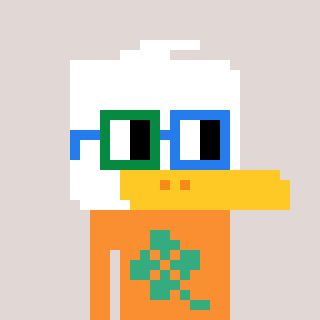
a pixel art character with square green and blue glasses, a duck-shaped head and a orange-colored body on a warm background